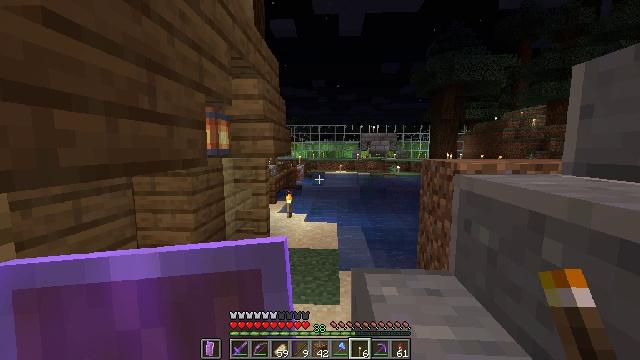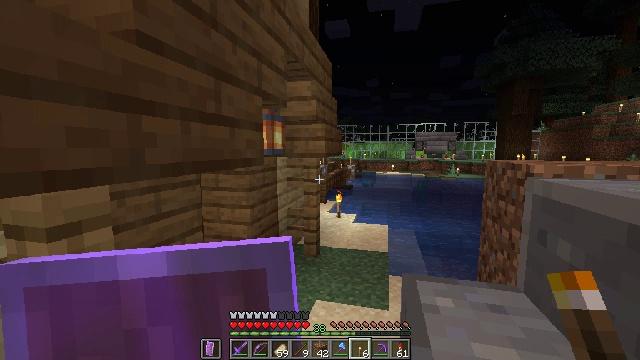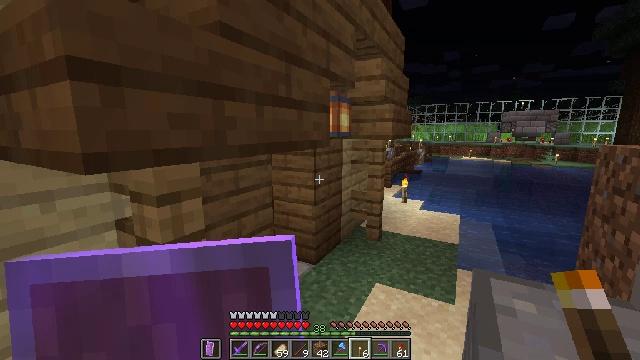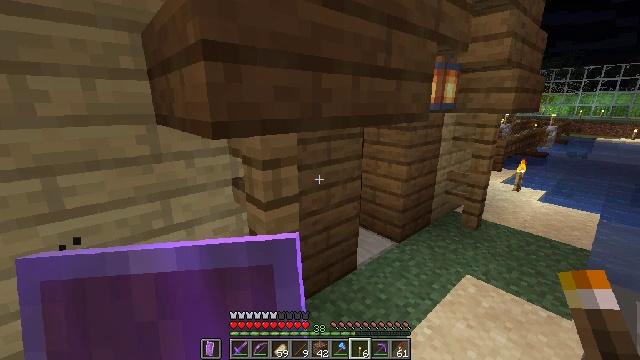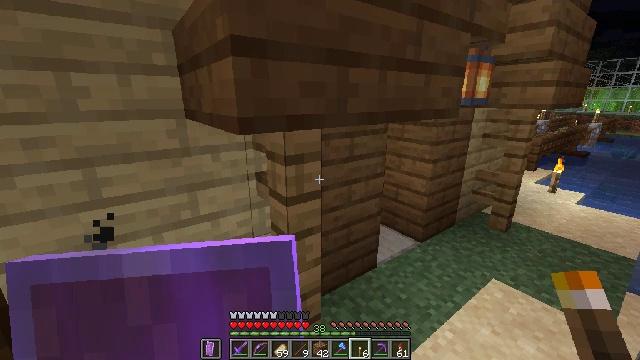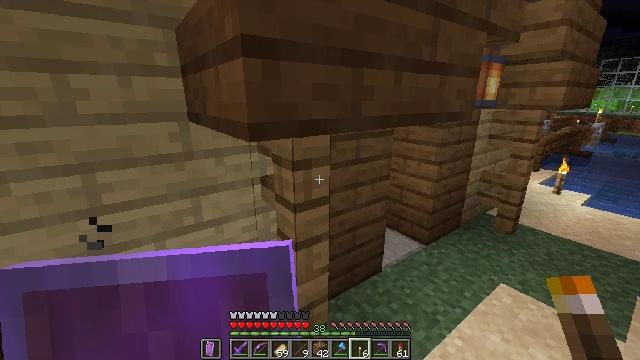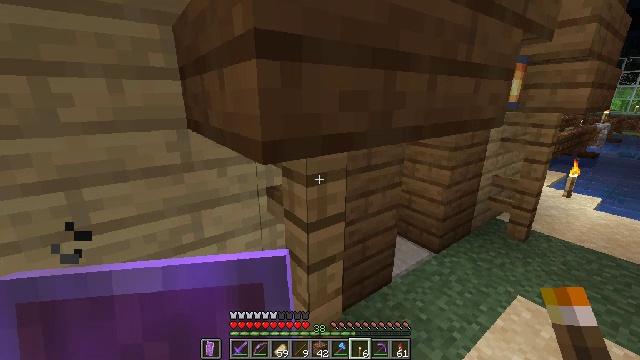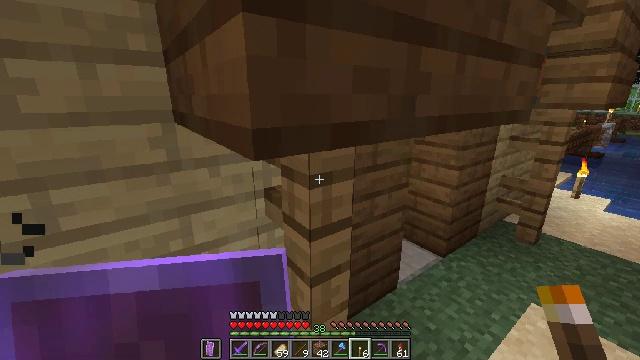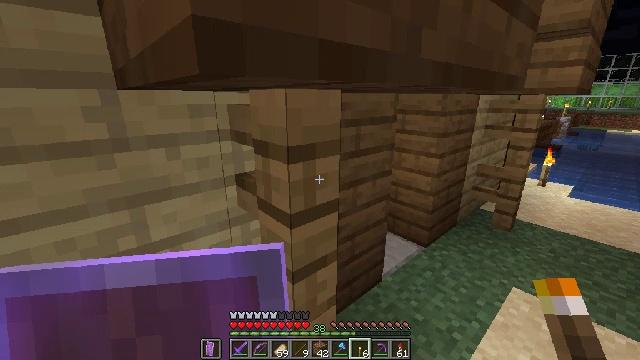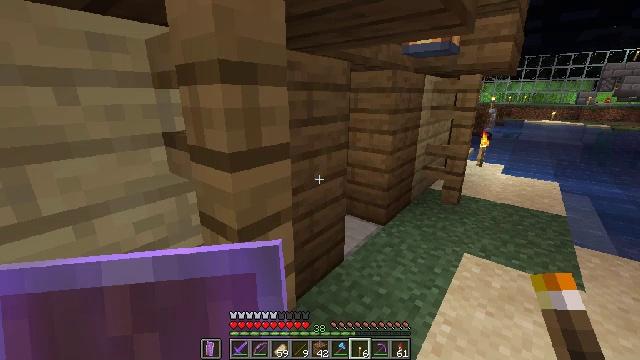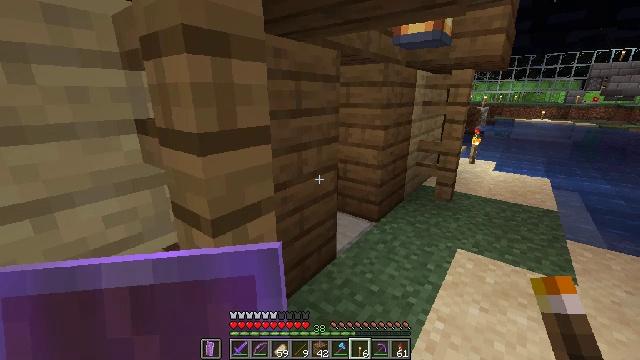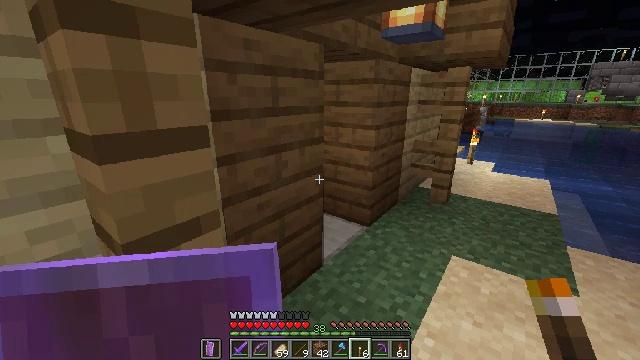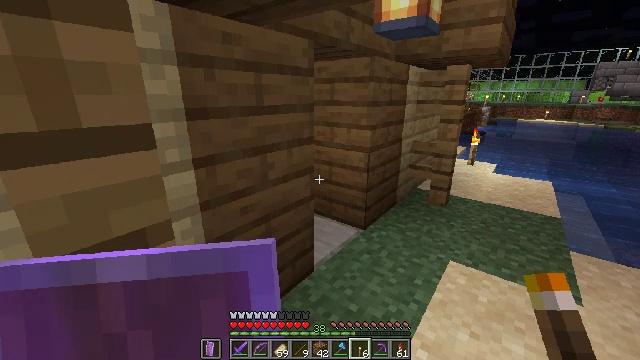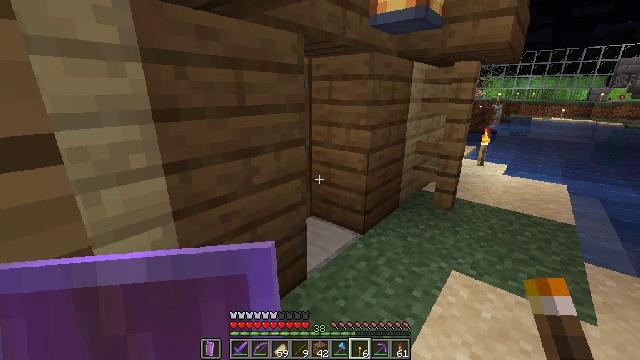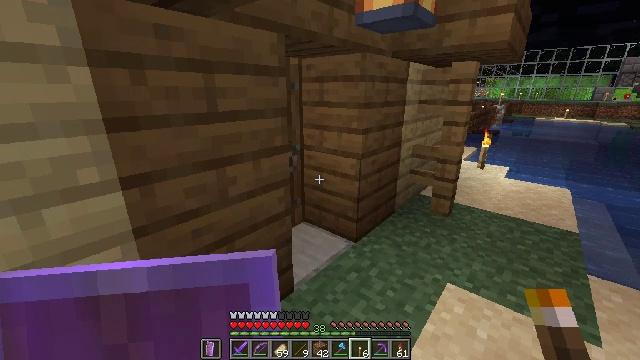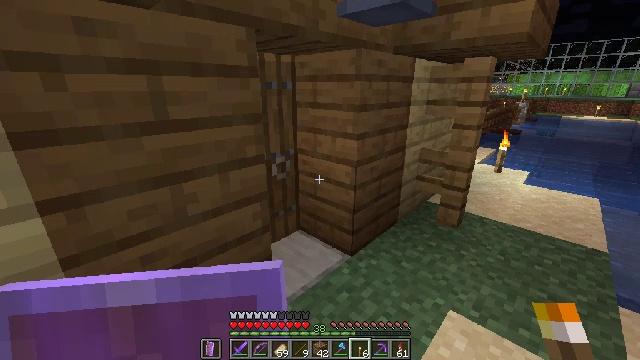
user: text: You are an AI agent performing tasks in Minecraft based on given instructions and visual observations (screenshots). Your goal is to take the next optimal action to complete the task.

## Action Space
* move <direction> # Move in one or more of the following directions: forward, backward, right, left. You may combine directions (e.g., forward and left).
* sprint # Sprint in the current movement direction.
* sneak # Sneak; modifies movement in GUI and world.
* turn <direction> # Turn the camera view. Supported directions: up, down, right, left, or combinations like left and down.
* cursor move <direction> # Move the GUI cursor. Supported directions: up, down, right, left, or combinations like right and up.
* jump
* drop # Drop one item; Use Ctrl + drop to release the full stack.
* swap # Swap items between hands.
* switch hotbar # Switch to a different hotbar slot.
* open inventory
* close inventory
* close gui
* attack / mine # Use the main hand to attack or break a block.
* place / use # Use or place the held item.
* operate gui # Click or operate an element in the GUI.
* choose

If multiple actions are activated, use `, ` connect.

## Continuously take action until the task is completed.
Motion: motion action
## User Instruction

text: Break the rail off the ground.
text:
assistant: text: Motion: turn left
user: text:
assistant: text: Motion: turn left and down
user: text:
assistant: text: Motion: turn left and down
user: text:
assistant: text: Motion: move forward, turn left and down
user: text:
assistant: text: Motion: move forward
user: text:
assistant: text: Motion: move forward
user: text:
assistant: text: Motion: move forward
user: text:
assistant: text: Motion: move forward, turn right
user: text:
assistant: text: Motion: move forward, turn right
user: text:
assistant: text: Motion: move forward and move right, turn right
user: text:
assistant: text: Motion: move forward and move right
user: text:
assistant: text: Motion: move forward and move right
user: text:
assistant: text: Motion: move forward and move right, turn left
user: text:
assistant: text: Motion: move forward and move right
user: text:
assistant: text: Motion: move forward and move right, turn left
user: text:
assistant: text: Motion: move forward and move right, turn left
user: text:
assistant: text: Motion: move forward and move right, turn left
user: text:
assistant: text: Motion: move forward and move right, turn left
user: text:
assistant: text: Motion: move forward, turn left
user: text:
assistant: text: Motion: move forward, turn left
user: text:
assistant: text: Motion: move forward
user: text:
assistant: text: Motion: move forward
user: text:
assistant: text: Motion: move forward
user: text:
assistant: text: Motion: move forward, use / place
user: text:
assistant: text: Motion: move forward, use / place
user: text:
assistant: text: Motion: move forward, use / place
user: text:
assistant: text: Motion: move forward
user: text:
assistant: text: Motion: move forward
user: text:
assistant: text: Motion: move forward
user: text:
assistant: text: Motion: move forward, turn left